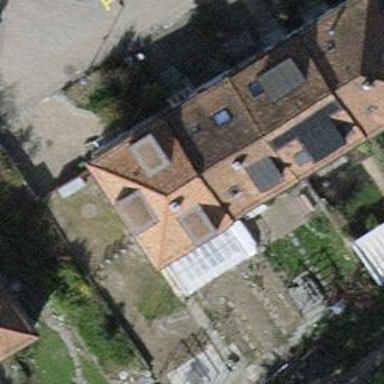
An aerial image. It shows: Terrace building.